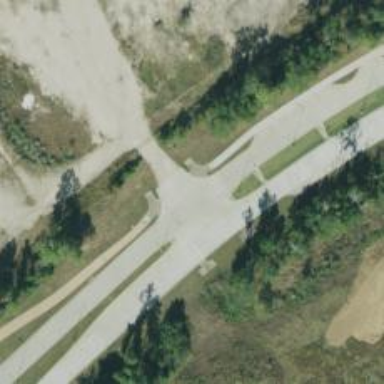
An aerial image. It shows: Tertiary link road.